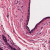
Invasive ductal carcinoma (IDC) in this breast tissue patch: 0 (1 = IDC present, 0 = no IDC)